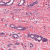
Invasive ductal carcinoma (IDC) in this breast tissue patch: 1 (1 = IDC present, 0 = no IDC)